Here is the time-frequency (STFT) view of a rotor kit's vibration measurement. Based on the visible evidence, which rotor condition applies: normal, misalignment, unbalance, looseness?
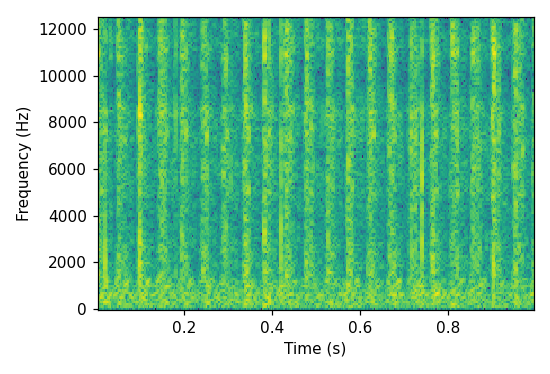
Answer: looseness